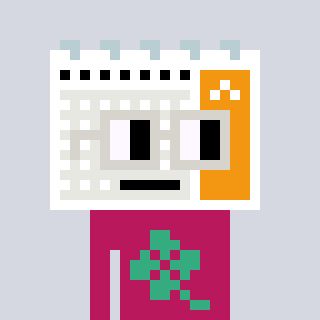
a pixel art character with square light gray glasses, a calendar-shaped head and a darkpink-colored body on a cool background